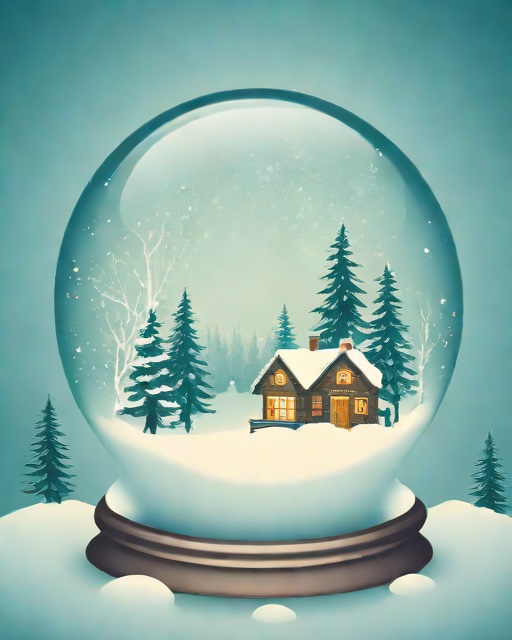
Category: Holiday